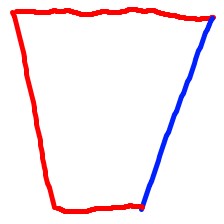
Shape: trapezoid